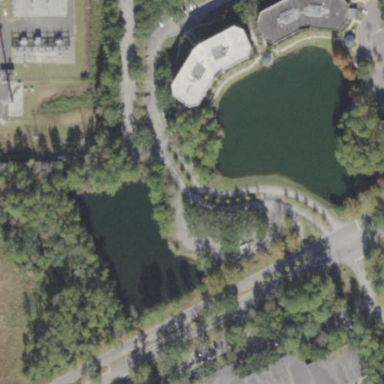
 creating natural and serene environment."